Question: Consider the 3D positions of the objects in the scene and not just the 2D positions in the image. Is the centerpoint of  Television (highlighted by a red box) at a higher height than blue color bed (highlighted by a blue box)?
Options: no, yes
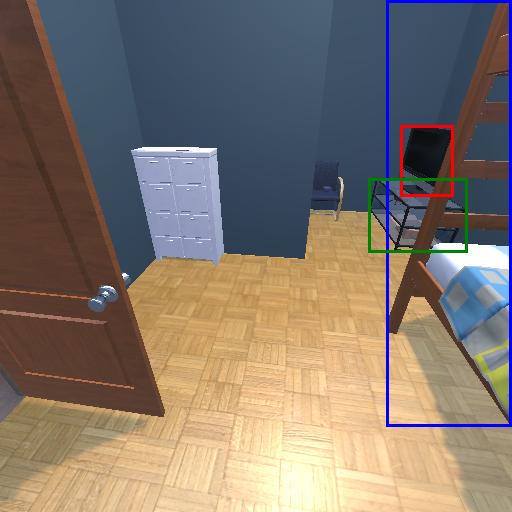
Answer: no